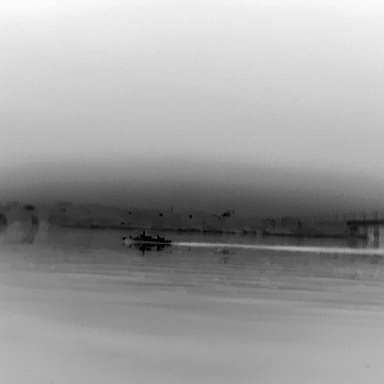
There is a warship in the infrared image.